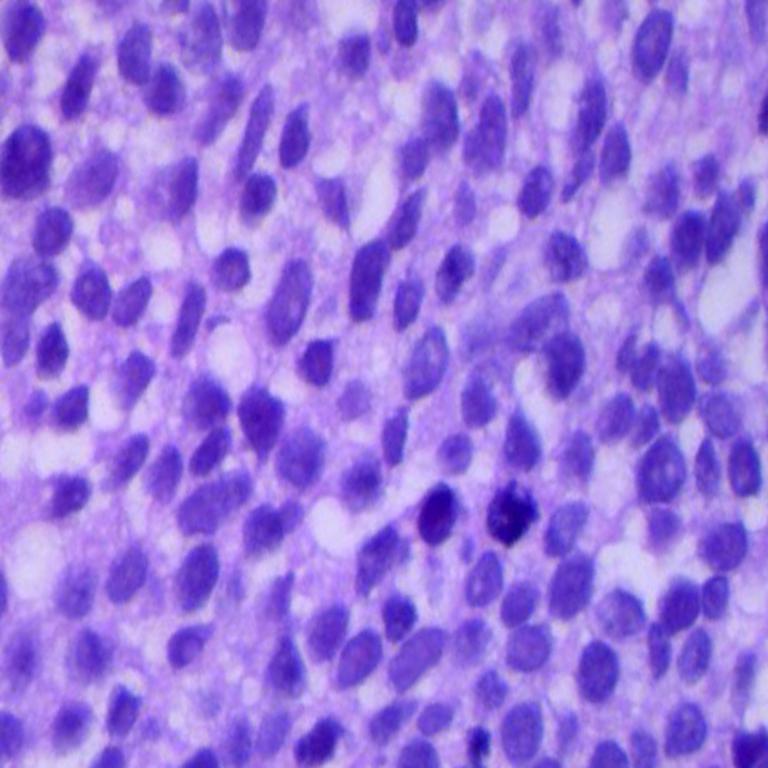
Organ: lung
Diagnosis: squamous carcinomas